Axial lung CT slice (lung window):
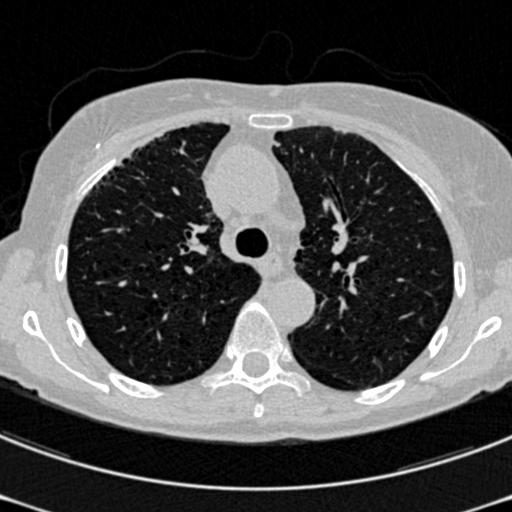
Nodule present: no